Interaction volume radius: 5 \u00c5
Interaction volume height: 35 \u00c5
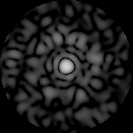
Disorder parameter: 0.8636